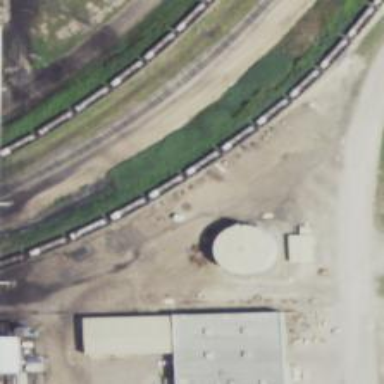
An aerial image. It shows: Railway spur service.